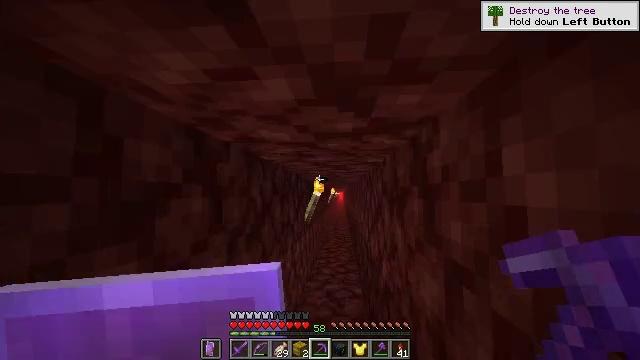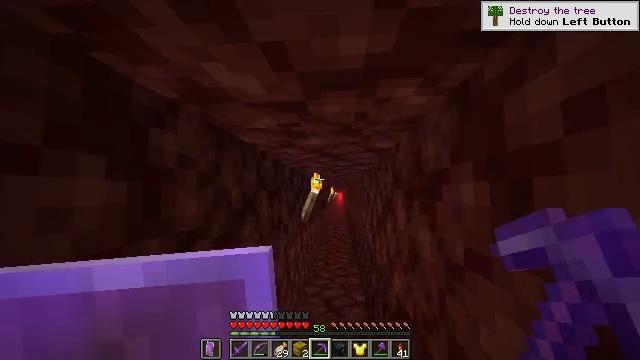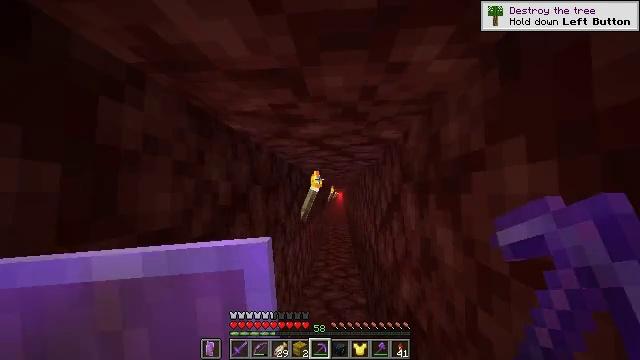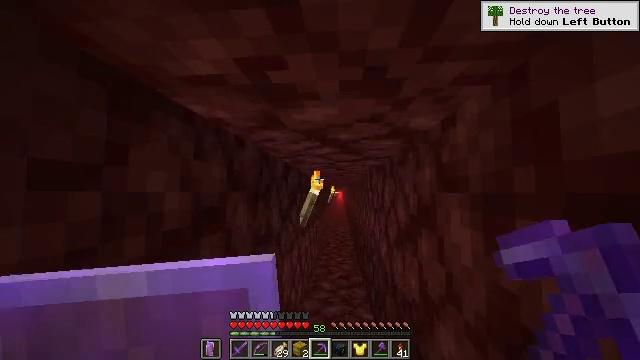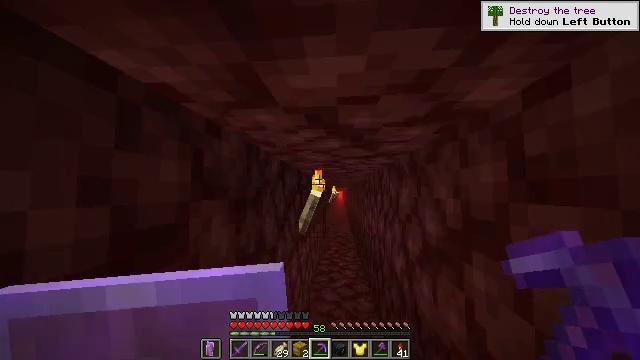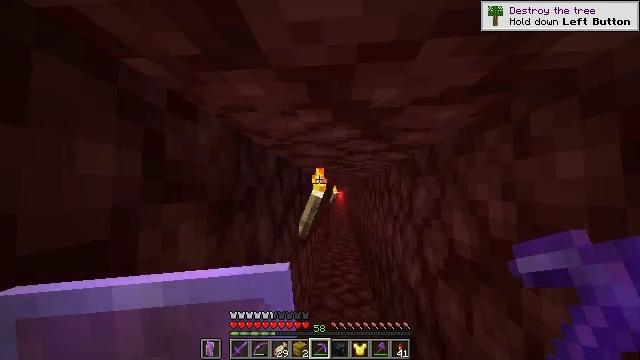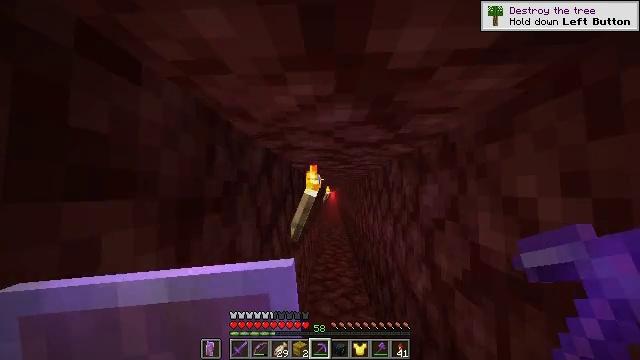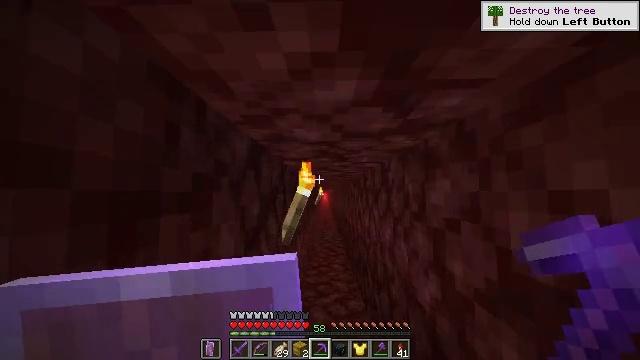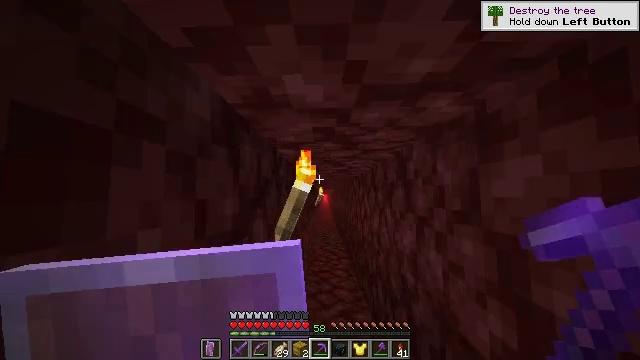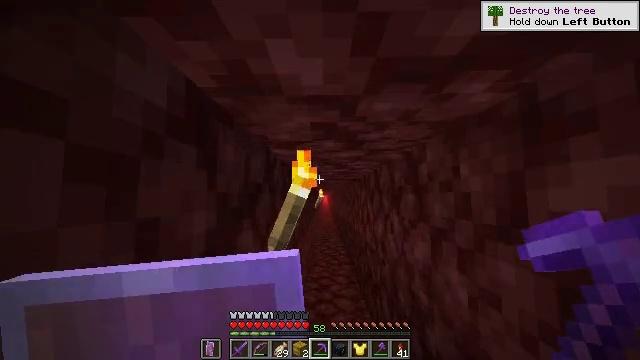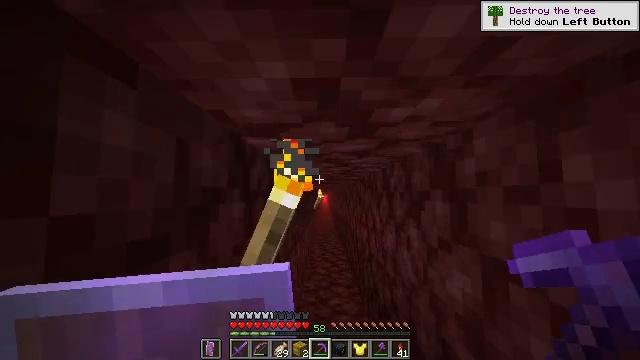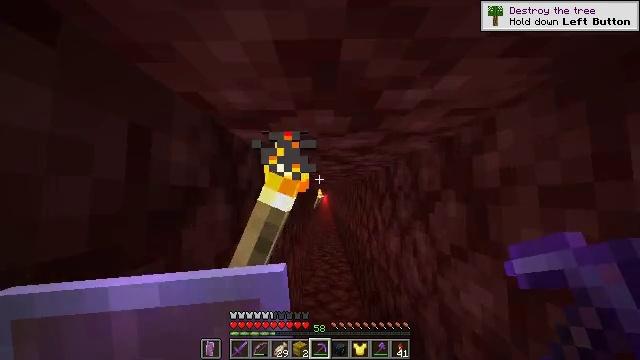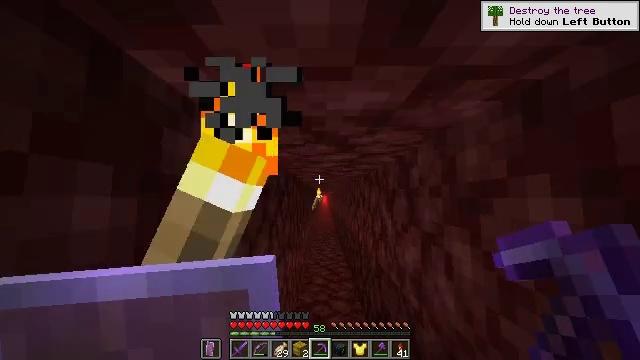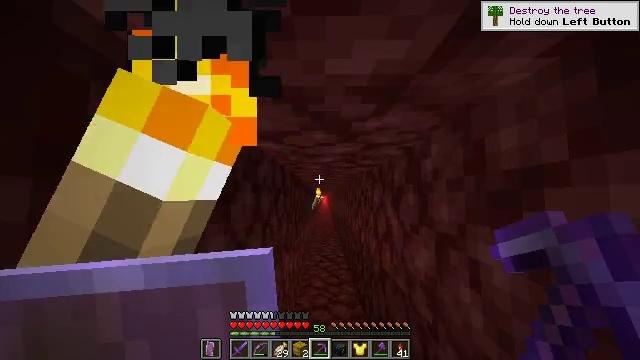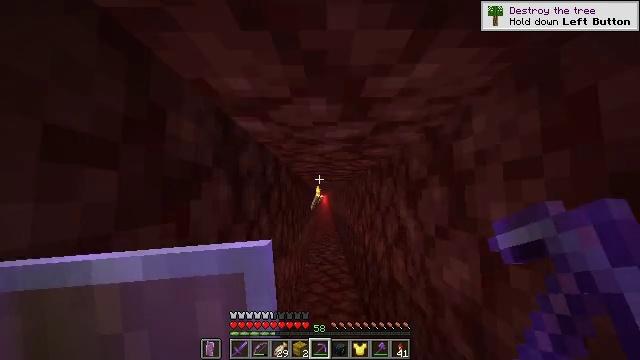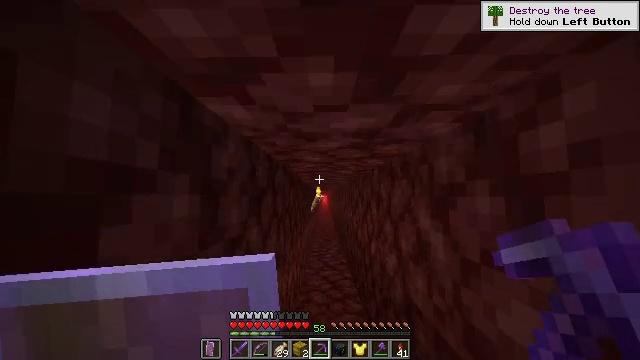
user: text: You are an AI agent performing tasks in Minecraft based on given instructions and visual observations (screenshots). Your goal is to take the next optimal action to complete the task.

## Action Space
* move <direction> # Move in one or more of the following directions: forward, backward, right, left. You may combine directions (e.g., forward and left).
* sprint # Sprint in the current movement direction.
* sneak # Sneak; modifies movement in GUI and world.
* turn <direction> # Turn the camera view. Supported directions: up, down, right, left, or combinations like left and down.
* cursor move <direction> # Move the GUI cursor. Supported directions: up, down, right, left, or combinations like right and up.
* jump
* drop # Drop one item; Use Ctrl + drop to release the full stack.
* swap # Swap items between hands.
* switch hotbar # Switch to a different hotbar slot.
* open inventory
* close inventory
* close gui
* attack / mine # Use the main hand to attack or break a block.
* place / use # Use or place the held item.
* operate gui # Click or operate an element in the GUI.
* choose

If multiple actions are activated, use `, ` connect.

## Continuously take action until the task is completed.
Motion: motion action
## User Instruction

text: Mine nether gold ore in the Nether.
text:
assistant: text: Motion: move forward, sprint
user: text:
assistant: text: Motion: move forward, sprint
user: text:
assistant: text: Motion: move forward, sprint
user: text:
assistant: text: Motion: move forward, sprint
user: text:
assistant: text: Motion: move forward, sprint
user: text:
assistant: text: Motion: move forward, sprint, turn right
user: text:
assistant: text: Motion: move forward, sprint, turn right
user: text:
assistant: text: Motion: move forward, sprint
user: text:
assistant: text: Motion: move forward, sprint
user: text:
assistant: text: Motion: move forward, sprint
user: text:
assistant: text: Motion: move forward, sprint
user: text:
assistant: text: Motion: move forward, sprint
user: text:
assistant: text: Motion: move forward, sprint
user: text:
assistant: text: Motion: move forward, sprint
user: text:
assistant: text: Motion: move forward, sprint
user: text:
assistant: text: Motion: move forward, sprint, turn up
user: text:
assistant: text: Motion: move forward, sprint
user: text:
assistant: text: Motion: move forward, sprint
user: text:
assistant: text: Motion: move forward, sprint
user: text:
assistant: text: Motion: move forward, sprint
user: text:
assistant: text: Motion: move forward, sprint
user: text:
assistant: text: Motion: move forward, sprint
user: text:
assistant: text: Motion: move forward, sprint
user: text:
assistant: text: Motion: move forward, sprint
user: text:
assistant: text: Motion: move forward, sprint
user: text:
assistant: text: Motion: move forward and move right, sprint
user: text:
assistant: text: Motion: move forward and move right, sprint
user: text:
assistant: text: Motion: move forward, sprint
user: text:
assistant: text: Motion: move forward, sprint
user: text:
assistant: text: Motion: move forward, sprint